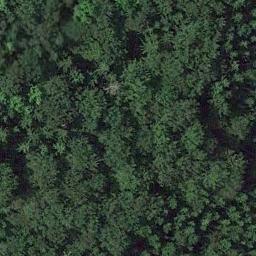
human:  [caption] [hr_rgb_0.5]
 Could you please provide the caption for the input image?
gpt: The forest is full of green trees .

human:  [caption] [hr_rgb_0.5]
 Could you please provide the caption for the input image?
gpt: This is a dense forest .

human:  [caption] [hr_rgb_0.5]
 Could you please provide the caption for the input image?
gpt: Many green trees are in a forest .

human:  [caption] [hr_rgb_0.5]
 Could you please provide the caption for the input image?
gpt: The forest has a lot of dense green trees of different color depths .

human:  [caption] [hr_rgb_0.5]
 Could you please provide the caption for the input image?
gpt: A dense forest with many green trees .